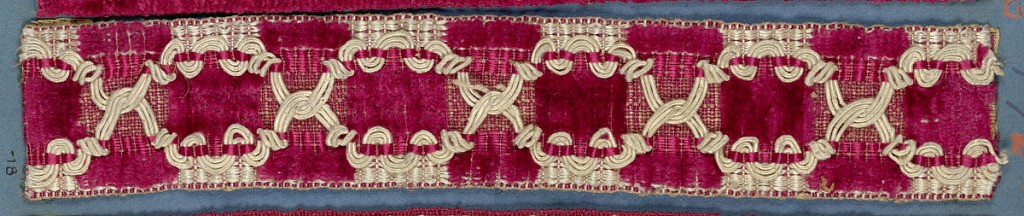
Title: Trimming
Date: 19th century
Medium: silk Technique: cut supplementary warp pile (velvet)
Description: Red and white trimming fragment decorated with a white cord (gimp) that forms a pattern of interlocking compartments.